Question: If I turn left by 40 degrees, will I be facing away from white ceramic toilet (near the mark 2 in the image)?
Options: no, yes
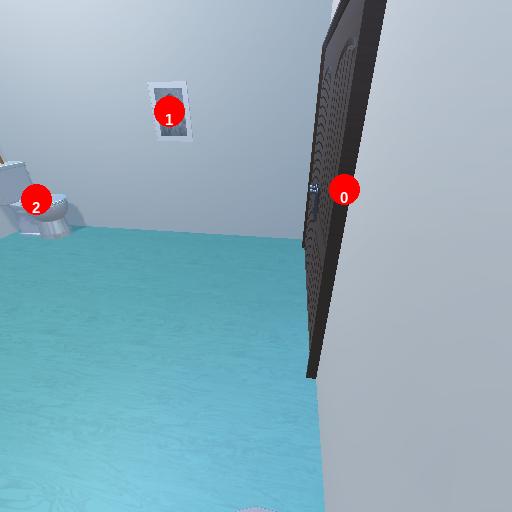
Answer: no